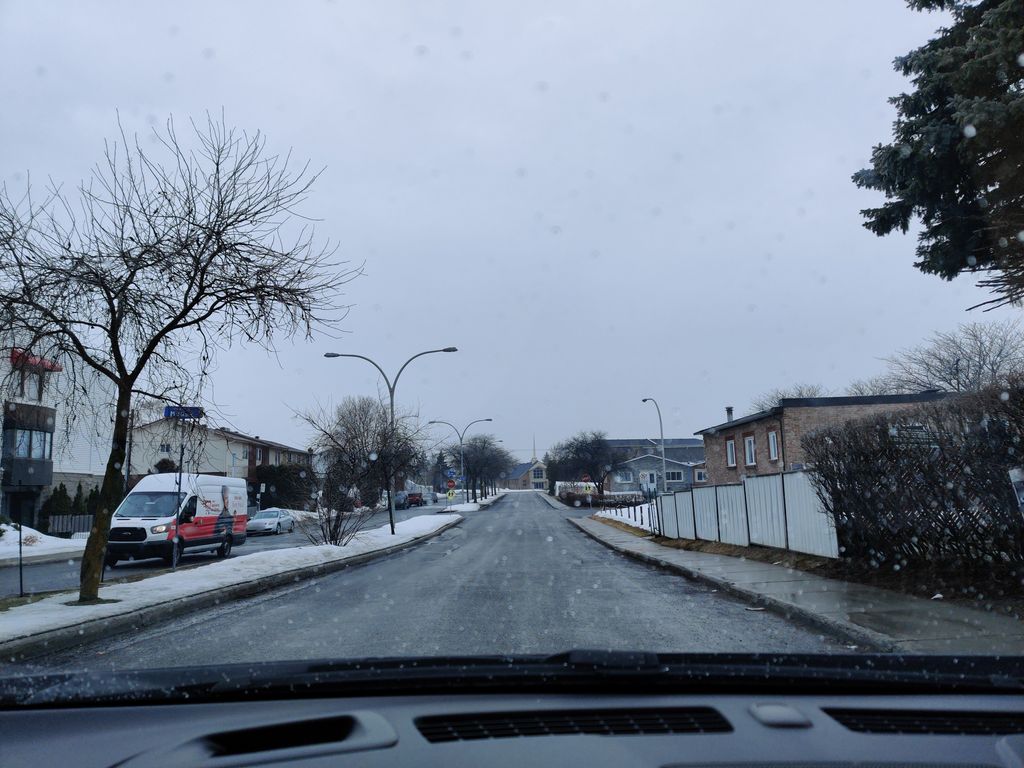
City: montreal